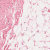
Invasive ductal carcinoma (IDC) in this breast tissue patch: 0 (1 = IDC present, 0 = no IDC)